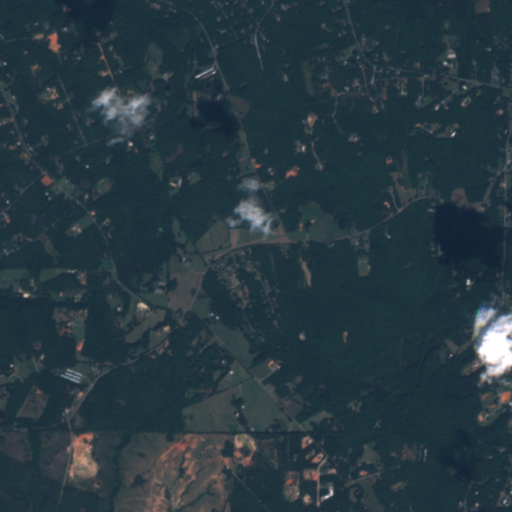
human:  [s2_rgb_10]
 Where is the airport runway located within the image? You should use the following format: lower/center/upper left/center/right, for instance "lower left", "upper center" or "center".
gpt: The airport runway is located in the center of the image.
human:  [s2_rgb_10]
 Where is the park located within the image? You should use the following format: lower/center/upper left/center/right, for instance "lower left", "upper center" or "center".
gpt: The park is located in the center right of the image.
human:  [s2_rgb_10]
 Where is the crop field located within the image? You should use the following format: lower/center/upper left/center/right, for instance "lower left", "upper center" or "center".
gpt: There is no crop field in the image.